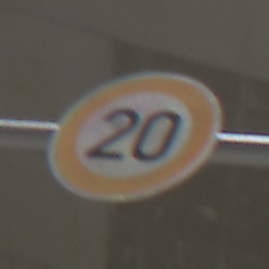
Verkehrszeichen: Geschwindigkeit20
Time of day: Midday
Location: Roofed (Urban)
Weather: Overcast
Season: NotSpecified
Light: Artificial